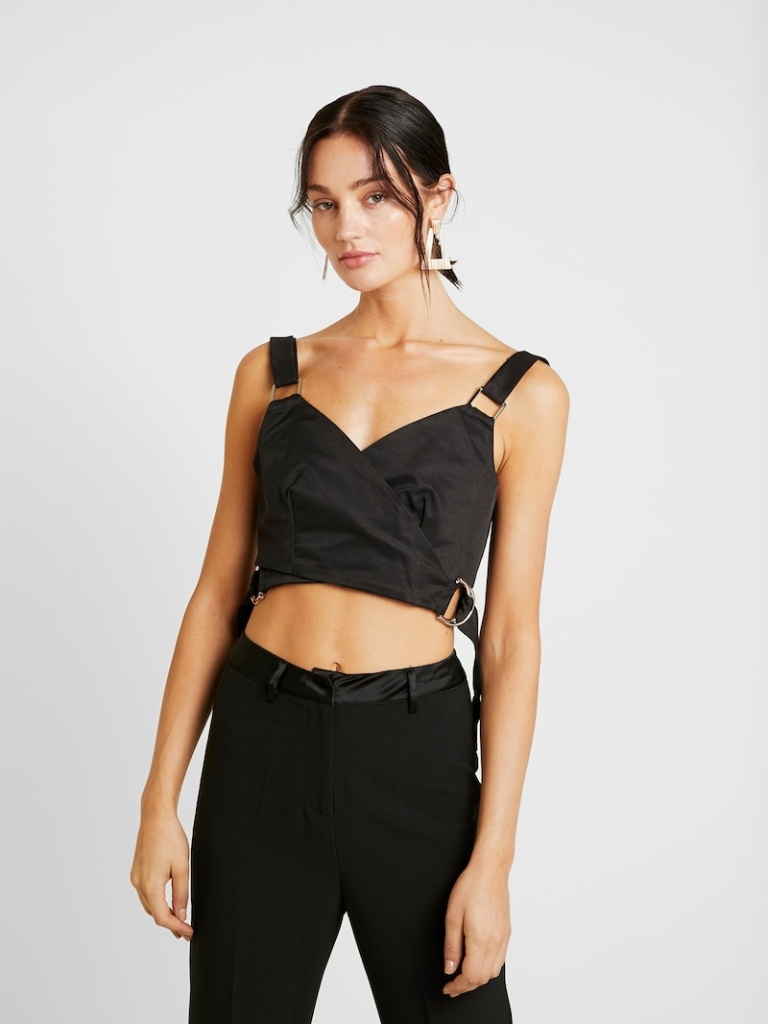
satin tight sleeveless cropped length Untucked v-neck bustier